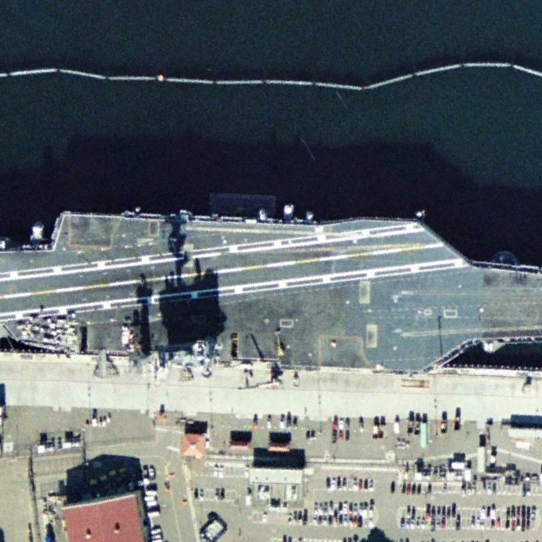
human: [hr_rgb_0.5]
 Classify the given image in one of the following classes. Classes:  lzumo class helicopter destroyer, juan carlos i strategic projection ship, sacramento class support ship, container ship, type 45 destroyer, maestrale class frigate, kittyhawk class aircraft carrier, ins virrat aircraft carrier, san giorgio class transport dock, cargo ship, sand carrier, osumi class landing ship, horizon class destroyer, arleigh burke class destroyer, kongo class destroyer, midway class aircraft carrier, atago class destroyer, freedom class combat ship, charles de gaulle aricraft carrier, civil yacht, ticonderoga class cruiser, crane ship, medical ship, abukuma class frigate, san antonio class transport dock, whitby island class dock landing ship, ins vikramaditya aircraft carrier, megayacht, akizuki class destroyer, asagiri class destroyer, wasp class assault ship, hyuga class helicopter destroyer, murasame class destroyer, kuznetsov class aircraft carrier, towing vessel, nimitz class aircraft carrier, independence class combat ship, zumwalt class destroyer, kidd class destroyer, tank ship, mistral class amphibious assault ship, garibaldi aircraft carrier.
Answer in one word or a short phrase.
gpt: Nimitz class aircraft carrier